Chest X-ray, PA view. Patient: 36 years old, sex M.
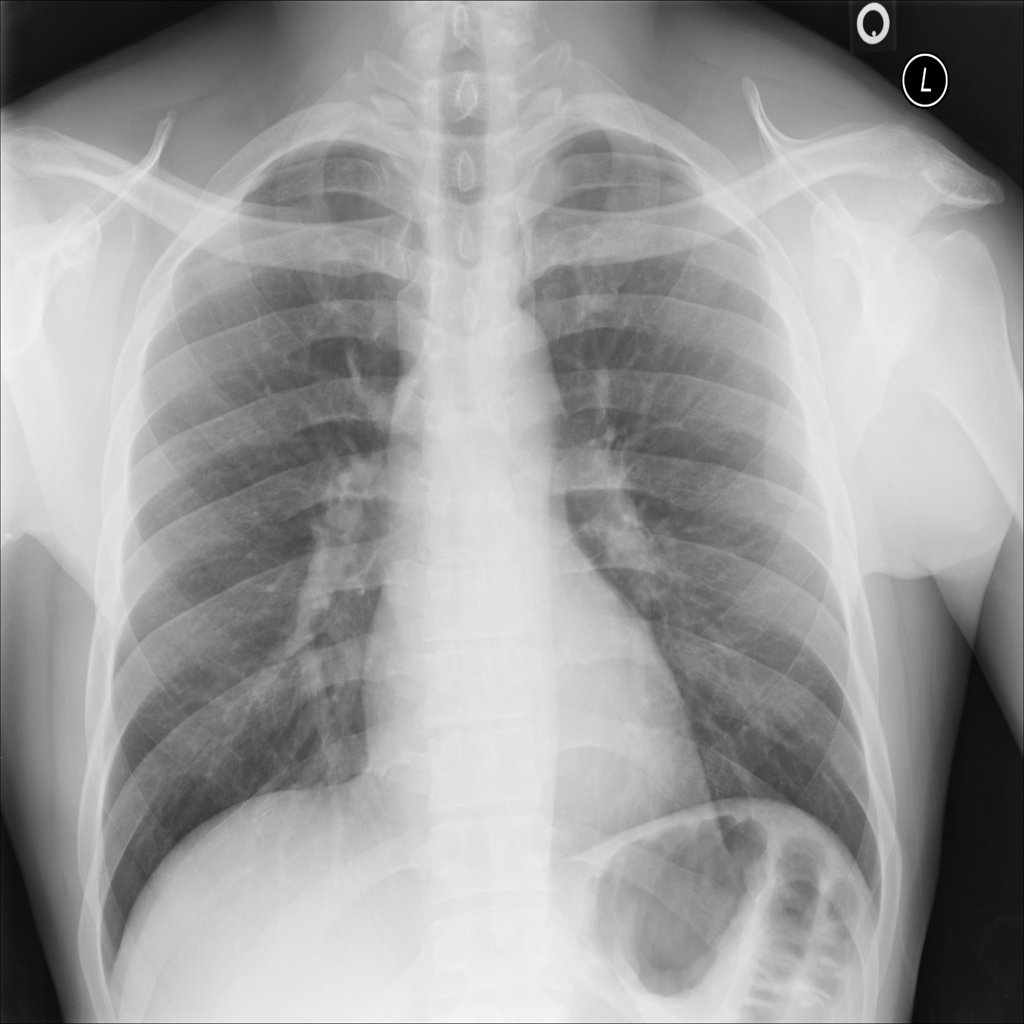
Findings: No Finding